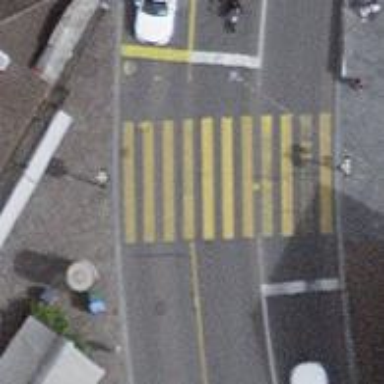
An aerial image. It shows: Road crossing with traffic signals.